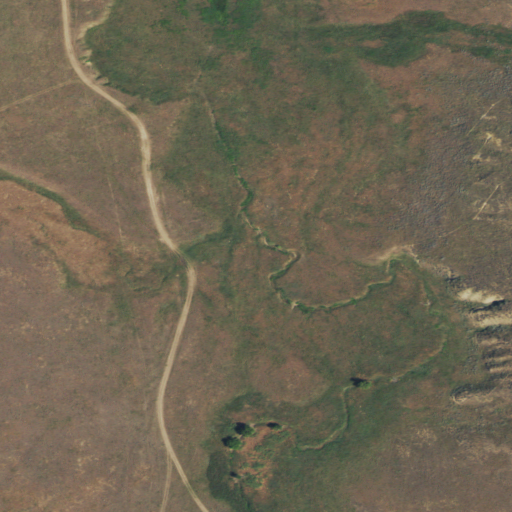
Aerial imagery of valley in Wyoming named Four X Draw containing shrub, grassland, and woody wetlands